Question: I'm just picking up .net MVC and I've come across something that I can't work out. I'm obviously missing some basic principle but would love some help.
I have a ViewModel with two IEnumerables that I want to use to create dropdownlistfors. My GET works fine, the lists are populated as expected.
Now I'm posting the ViewModel back to a POST method, not to do anything useful but just to try and understand how mvc works. I expected that I would simply be able to re-populate the dropdownlistfors from the model that was posted back - but I get a null reference exception.
Other values, such as partyid, in the ViewModel survive the POST so i'm confused.
I can get it to work if I repopulate the lists but that seems wrong.
Can someone give me a pointer?
'''
public class DemoViewModel
{
//properties
public IEnumerable<tbl_server_lookup> servers { get; set; }
public int serverId { get; set; }
public IEnumerable<tbl_site_lookup> sites { get; set; }
public int siteId { get; set; }
public int partyid { get; set; }
public string message { get; set; }
public DemoViewModel()
{
}
}
'''
'''
// GET: /Demos/Test/
[HttpGet]
public ActionResult Test()
{
DemoViewModel demo = new DemoViewModel();
using (var dbContext = new ADAPI.Models.db_ad_apiEntities2())
{
var serverList = dbContext.tbl_server_lookup.Where(s => s.server_name != null);
demo.servers = serverList.ToList();
var siteList = dbContext.tbl_site_lookup.Where(w => w.site_name != null);
demo.sites = siteList.ToList();
}
demo.message = "Enter the user id you would like to look up in the box below.";
return View(demo);
}
//
//POST: /Demos/Test/
[HttpPost]
[ValidateAntiForgeryToken]
public ActionResult Test(DemoViewModel demo)
{
//It works if I uncomment this block...
/*using (var dbContext = new ADAPI.Models.db_ad_apiEntities2())
{
var myQuery = dbContext.tbl_server_lookup.Where(s => s.server_name != null);
demo.servers = myQuery.ToList();
var siteList = dbContext.tbl_site_lookup.Where(w => w.site_name != null);
demo.sites = siteList.ToList();
}*/
demo.message = "the user id you posted is: " + demo.partyid + ". The Server you selected is: ";// +demo.serverId;
return View(demo);
}
'''
'''
@model ADAPI.ViewModels.DemoViewModel
<h2>Demos</h2>
<h3>@Model.message</h3>
@using (Html.BeginForm("Test","Demos"))
{
@Html.AntiForgeryToken()
<div class="">
<h4>Party ID</h4>
@Html.ValidationSummary(true)
<!-- input box for party id-->
@Html.TextBoxFor(model => model.partyid)
<!-- dropdown list of server types eg live vs test-->
@Html.DropDownListFor(model => model.serverId, new SelectList(Model.servers, "server_Id","server_name"))
@Html.DropDownListFor(model => model.siteId, new SelectList(Model.sites, "site_short_name","site_name"))
<input type="submit" value="Try" />
</div>
}
'''

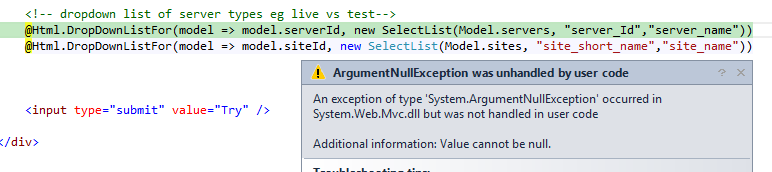
Answer: In MVC, model on the views are loaded in the controller action, they are .
If you are used to 'ASPX''s viewstate, there is no such thing in MVC, you need to load what you need for every view in the current action.